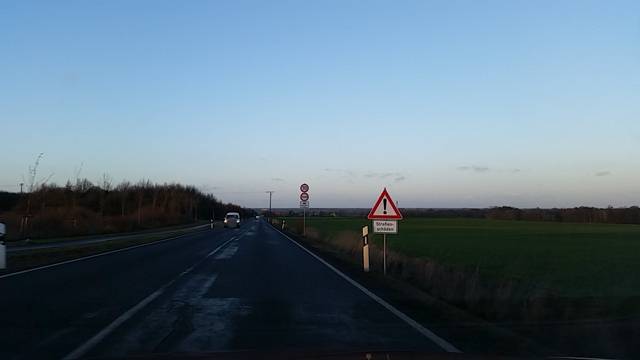
Region: Germany
Coordinates: 52.408, 10.848